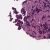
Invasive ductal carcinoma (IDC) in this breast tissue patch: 1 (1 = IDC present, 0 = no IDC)